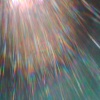
Label: sunburn